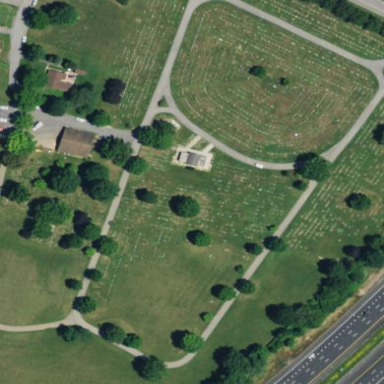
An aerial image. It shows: Cemetery.